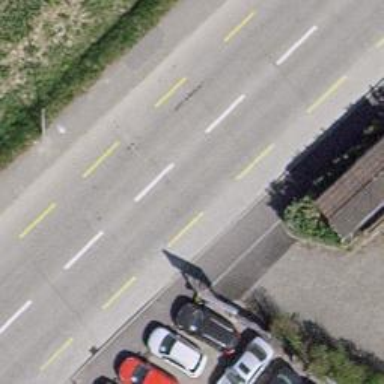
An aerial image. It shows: Asphalt sidewalk.